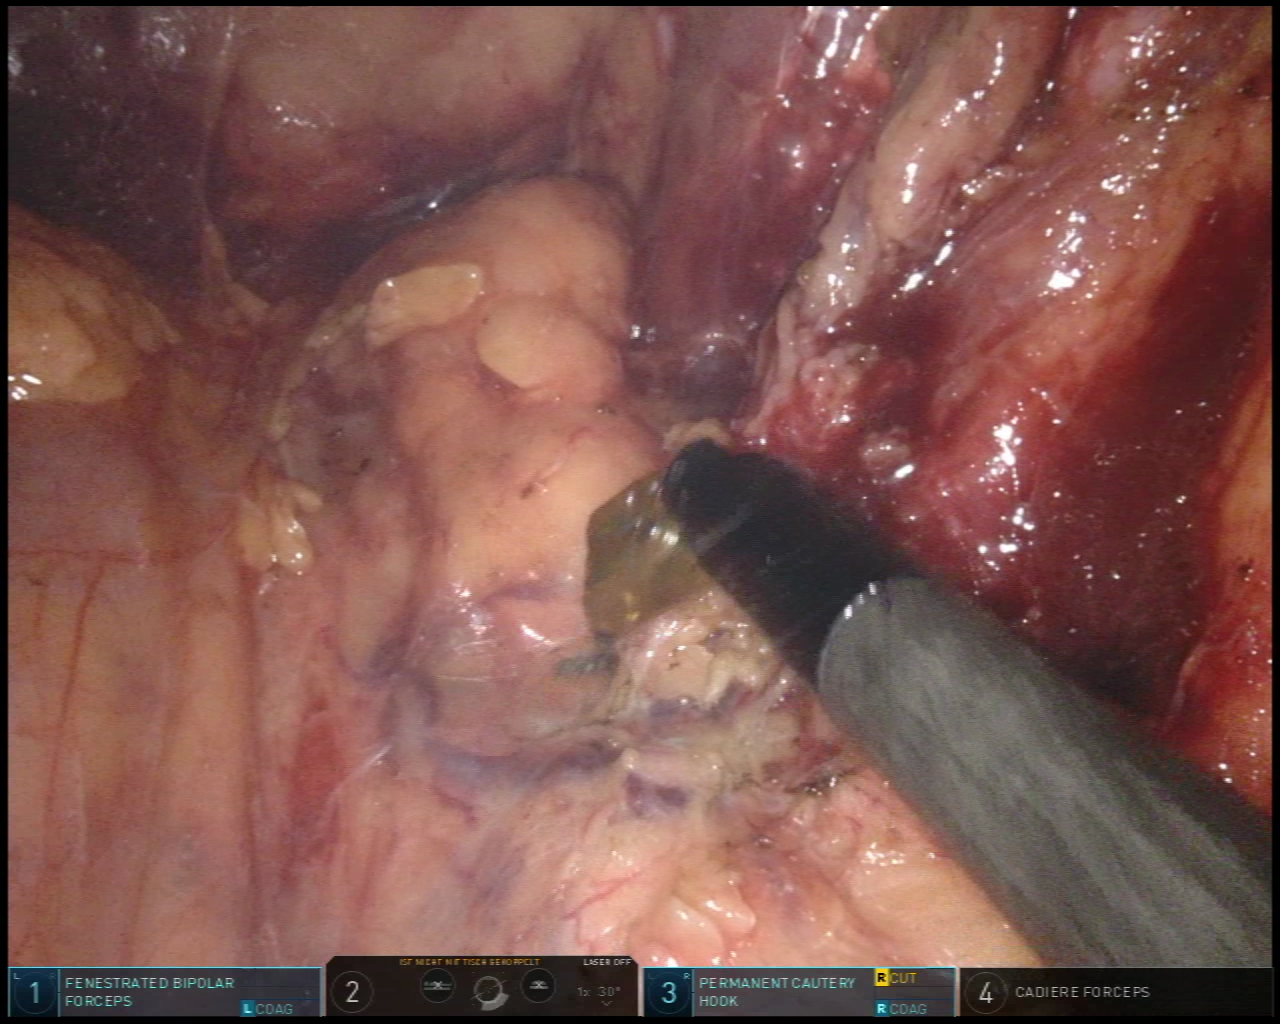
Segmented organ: ureter
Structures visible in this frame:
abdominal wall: no
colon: yes
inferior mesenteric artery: no
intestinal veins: no
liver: no
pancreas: no
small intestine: no
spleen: no
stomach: no
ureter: yes
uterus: no
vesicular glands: no